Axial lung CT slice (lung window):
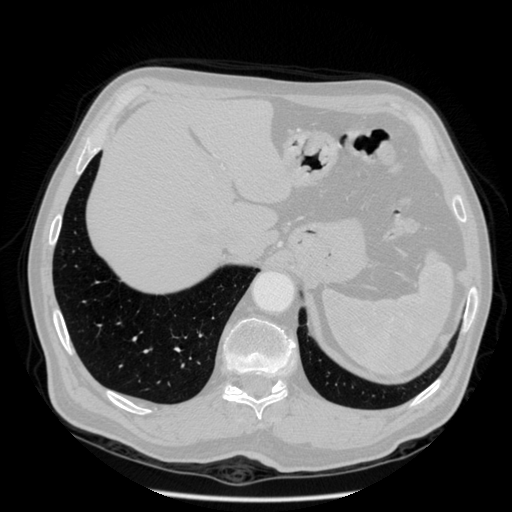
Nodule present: no